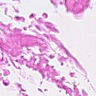
Metastatic tissue present: no